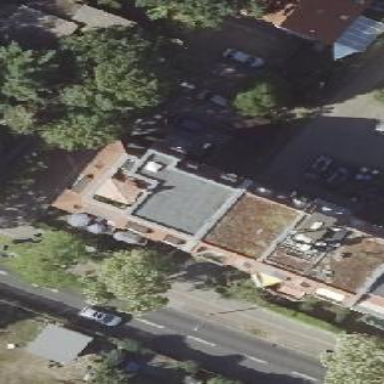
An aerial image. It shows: Building with apartments featuring unique double saltbox roof shape.